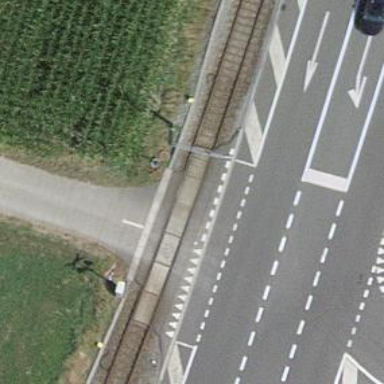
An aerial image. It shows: Railway level crossing.